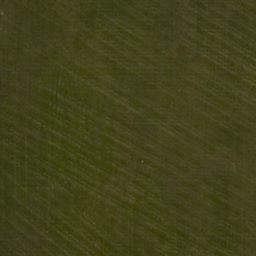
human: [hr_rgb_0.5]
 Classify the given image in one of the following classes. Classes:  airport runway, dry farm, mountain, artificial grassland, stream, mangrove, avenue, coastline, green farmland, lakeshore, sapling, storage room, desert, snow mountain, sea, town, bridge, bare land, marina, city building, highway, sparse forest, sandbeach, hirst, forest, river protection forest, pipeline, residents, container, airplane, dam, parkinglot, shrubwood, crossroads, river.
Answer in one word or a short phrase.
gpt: artificial grassland